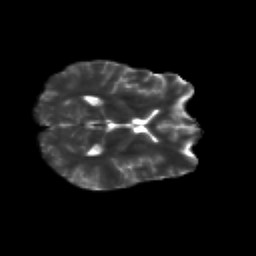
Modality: T2w
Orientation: axial
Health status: healthy
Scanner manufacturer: siemens
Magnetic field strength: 3 T
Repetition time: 12 s
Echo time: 0.092 s